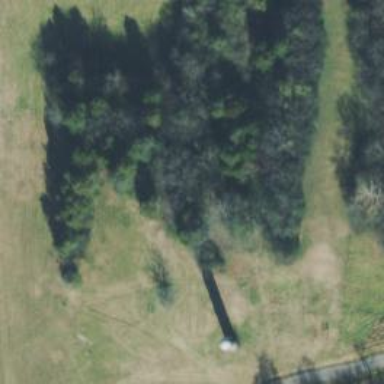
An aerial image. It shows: Disc golf tee area.